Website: bh-photo
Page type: cart
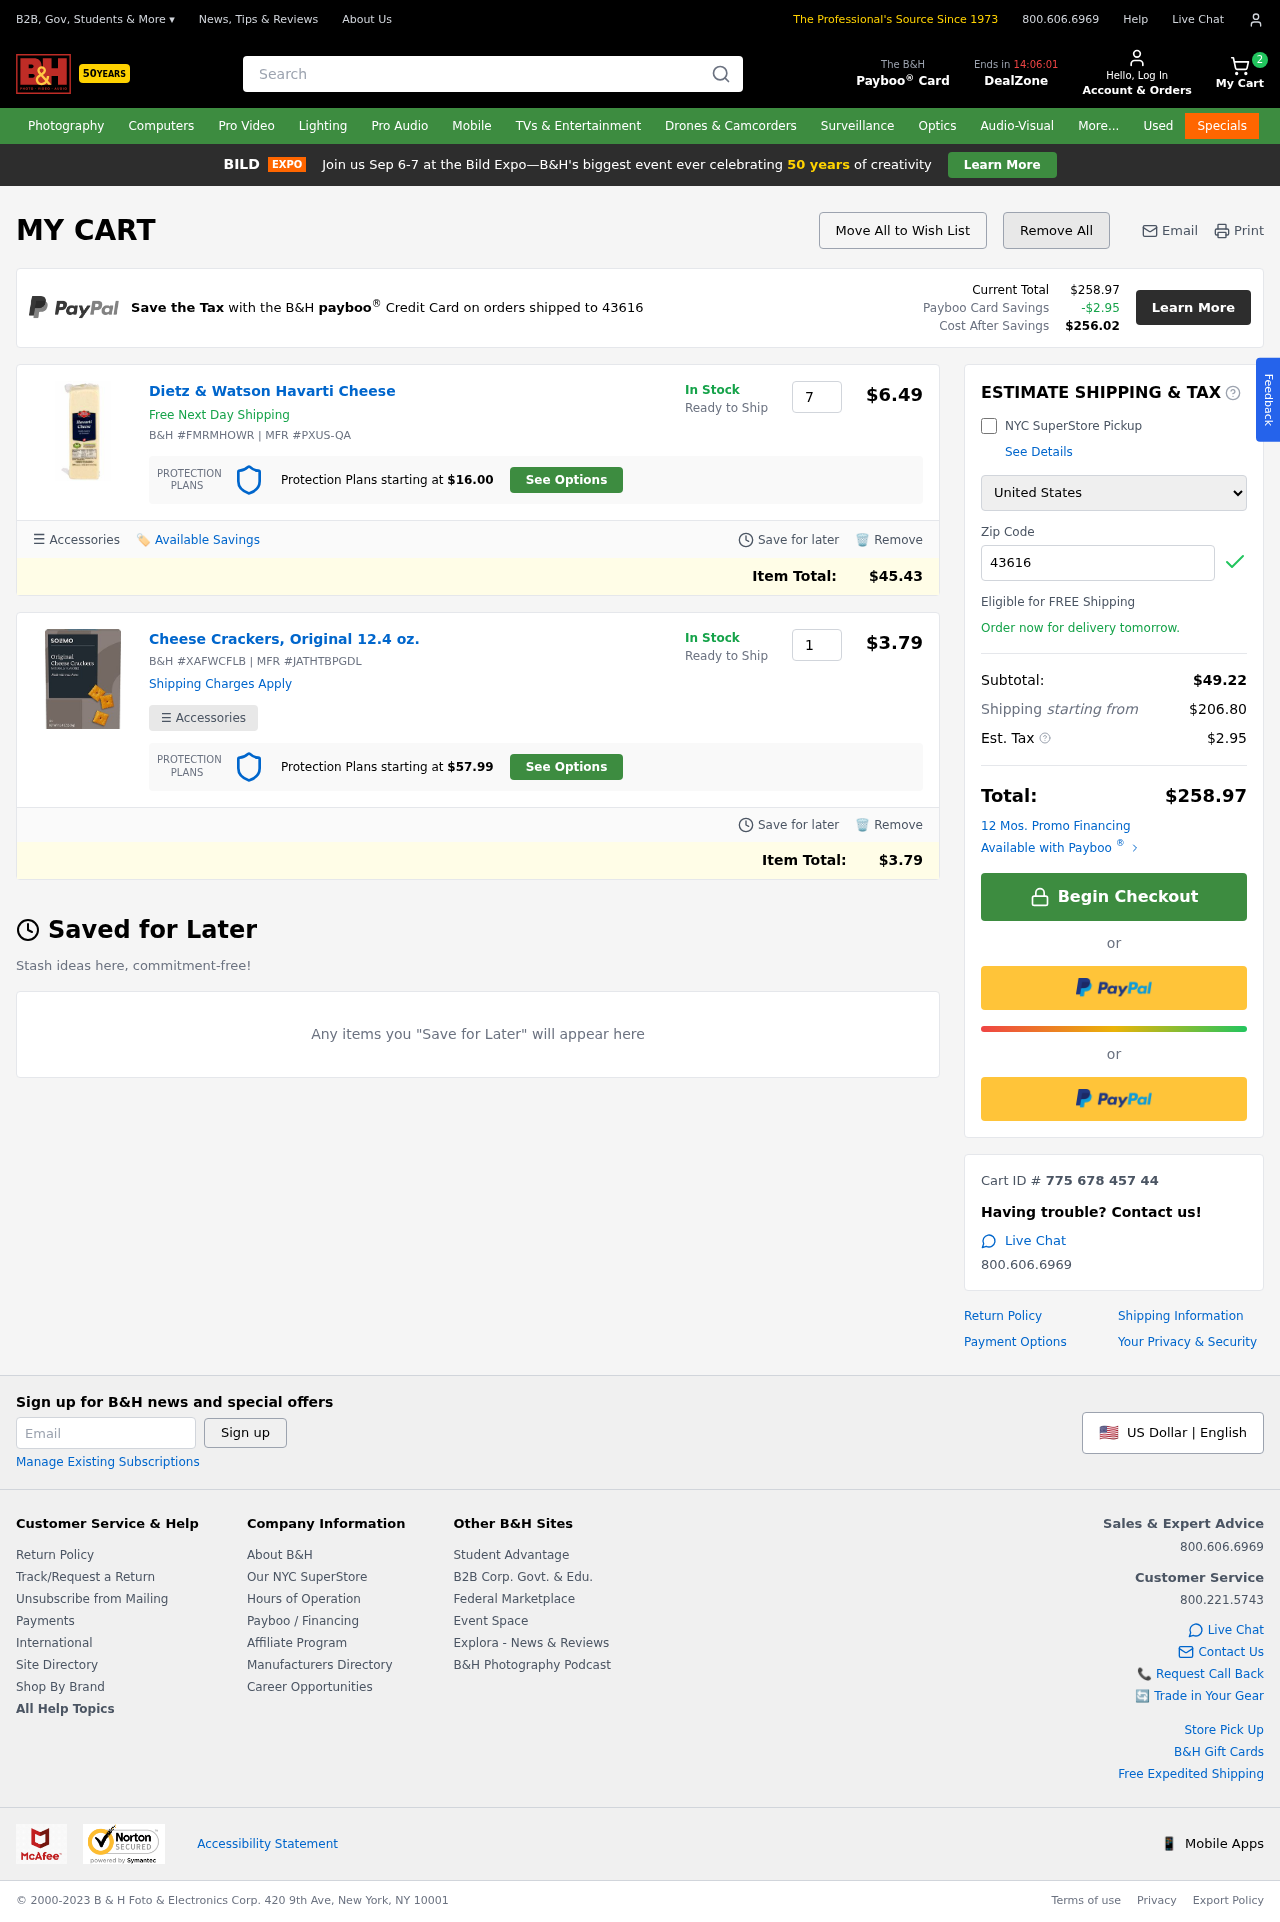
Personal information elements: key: PII_COUNTRY
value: United States
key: PII_POSTCODE
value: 43616
Product elements: key: PRODUCT1_NAME
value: Dietz & Watson Havarti Cheese
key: PRODUCT1_PRICE
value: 6.49
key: PRODUCT1_QUANTITY
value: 7
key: PRODUCT2_NAME
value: Cheese Crackers, Original 12.4 oz.
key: PRODUCT2_PRICE
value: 3.79
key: PRODUCT2_QUANTITY
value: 1
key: PRODUCT1_ITEM_TOTAL
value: $45.43
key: PRODUCT2_ITEM_TOTAL
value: $3.79
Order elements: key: ORDER_NUM_ITEMS
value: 2
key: ORDER_TOTAL
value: $258.97
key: ORDER_TAX
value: -$2.95
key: ORDER_TAX
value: $2.95
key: ORDER_TOTAL_AFTER_SAVINGS
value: $256.02
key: ORDER_SUBTOTAL
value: $49.22
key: ORDER_SHIPPING_COST
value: $206.80
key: ORDER_ID
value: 775 678 457 44
Search elements: key: HEADER_SEARCH
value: Search